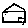
Label: house